Question: I'm relatively new to rails and am using devise for my user sign up and sign in processes. At sign up if a user doesn't have an invite token I would like them to also sign up and create their business that will be associated with their user account.
Below is a screenshot of the error I am getting in my RegistrationsController when trying to create the new business.

Here is my code in the registrations_controller.rb:
'''
if params[:invite_code]
...
else
resource = build_resource({})
resource.businesses.build() # Inserts a blank object for business
respond_with resource
end
'''
Any ideas on why it isn't able to pass the business information provided and create a new business? Thanks in advance for any help.
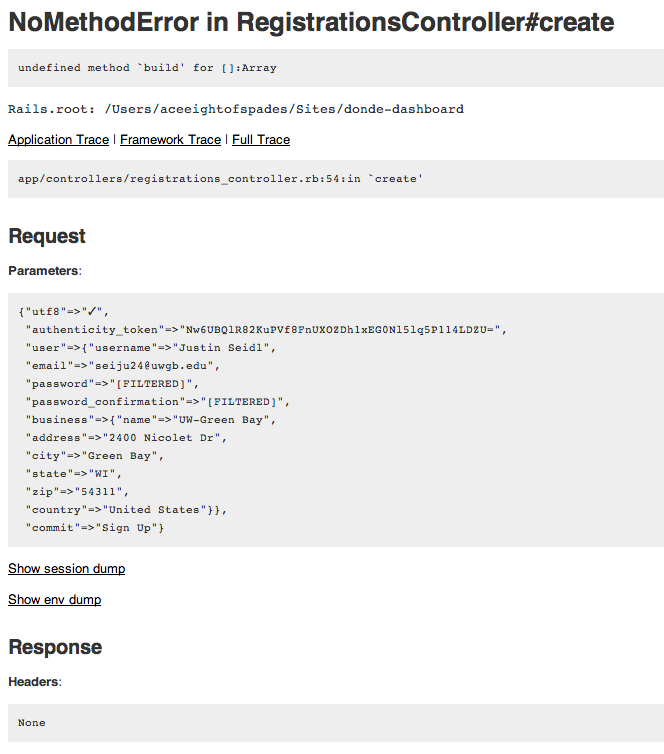
Answer: I think it's just a pluralization issue. The 'has_one' association on the 'User' should be singular (':business') as should the method call in the controller ('resource.business.build()') and 'accepts_nested_attributes_for'.
That being said, that part of the controller should never even be getting hit. All of your logic should be contained within this <URL>